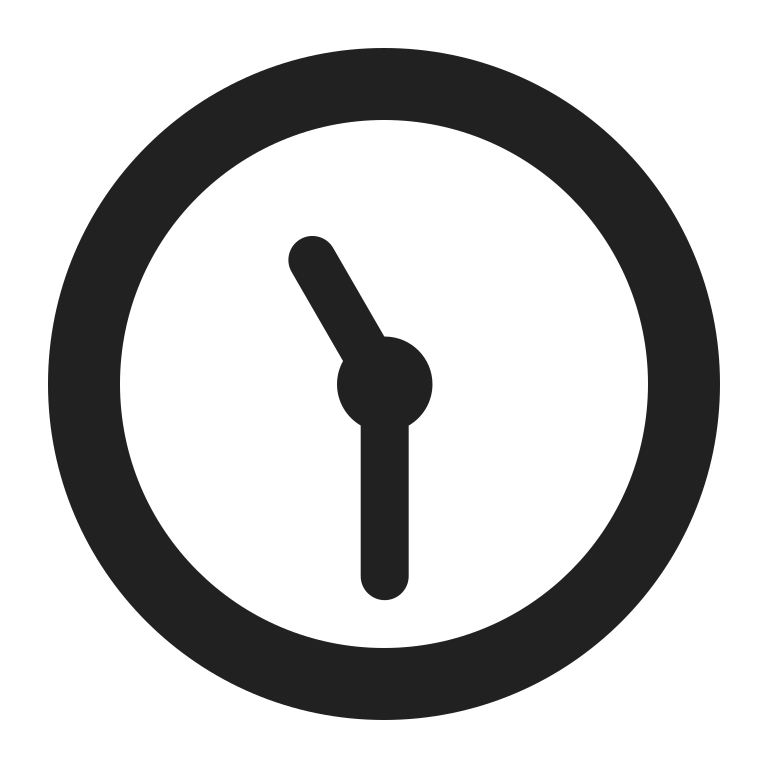
eleven thirty high contrast